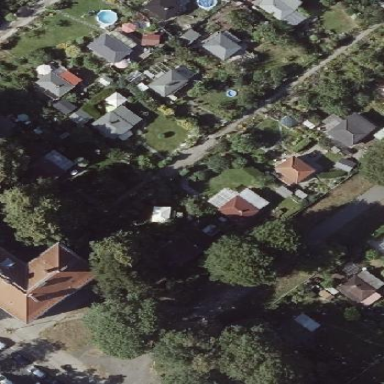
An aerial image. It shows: Plot in the allotments.